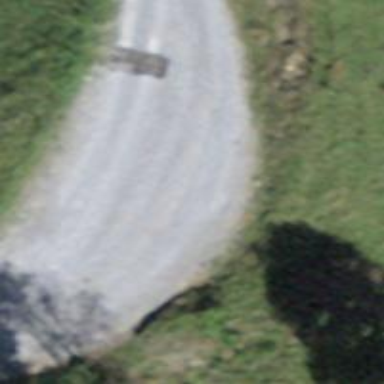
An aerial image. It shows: Passing place on the road.